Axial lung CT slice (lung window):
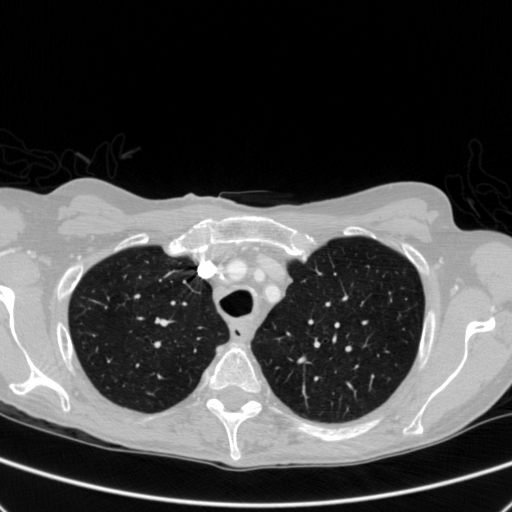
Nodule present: no